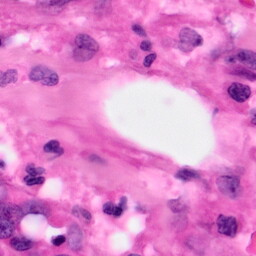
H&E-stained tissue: Pancreatic